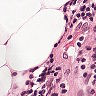
Metastatic tissue present: yes